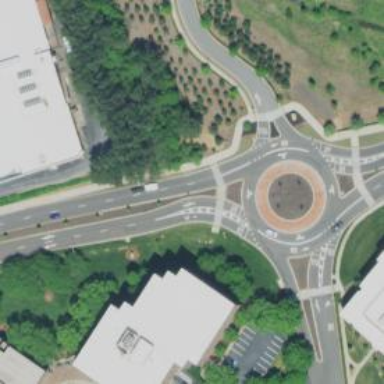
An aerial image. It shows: Tertiary road made of asphalt leading to roundabout junction.